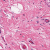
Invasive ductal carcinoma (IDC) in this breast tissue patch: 0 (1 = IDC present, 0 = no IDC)